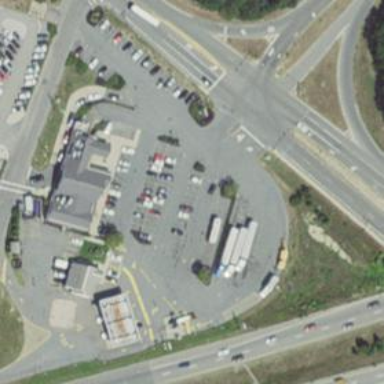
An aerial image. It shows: Combined fuel station and food court.